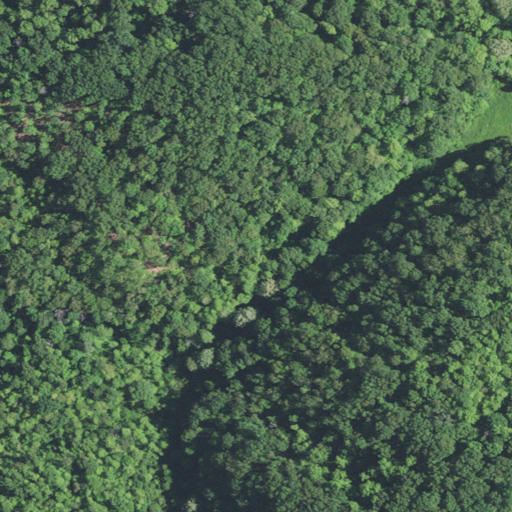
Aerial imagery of mountain in Kentucky named Big Hill containing only deciduous forest